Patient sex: M
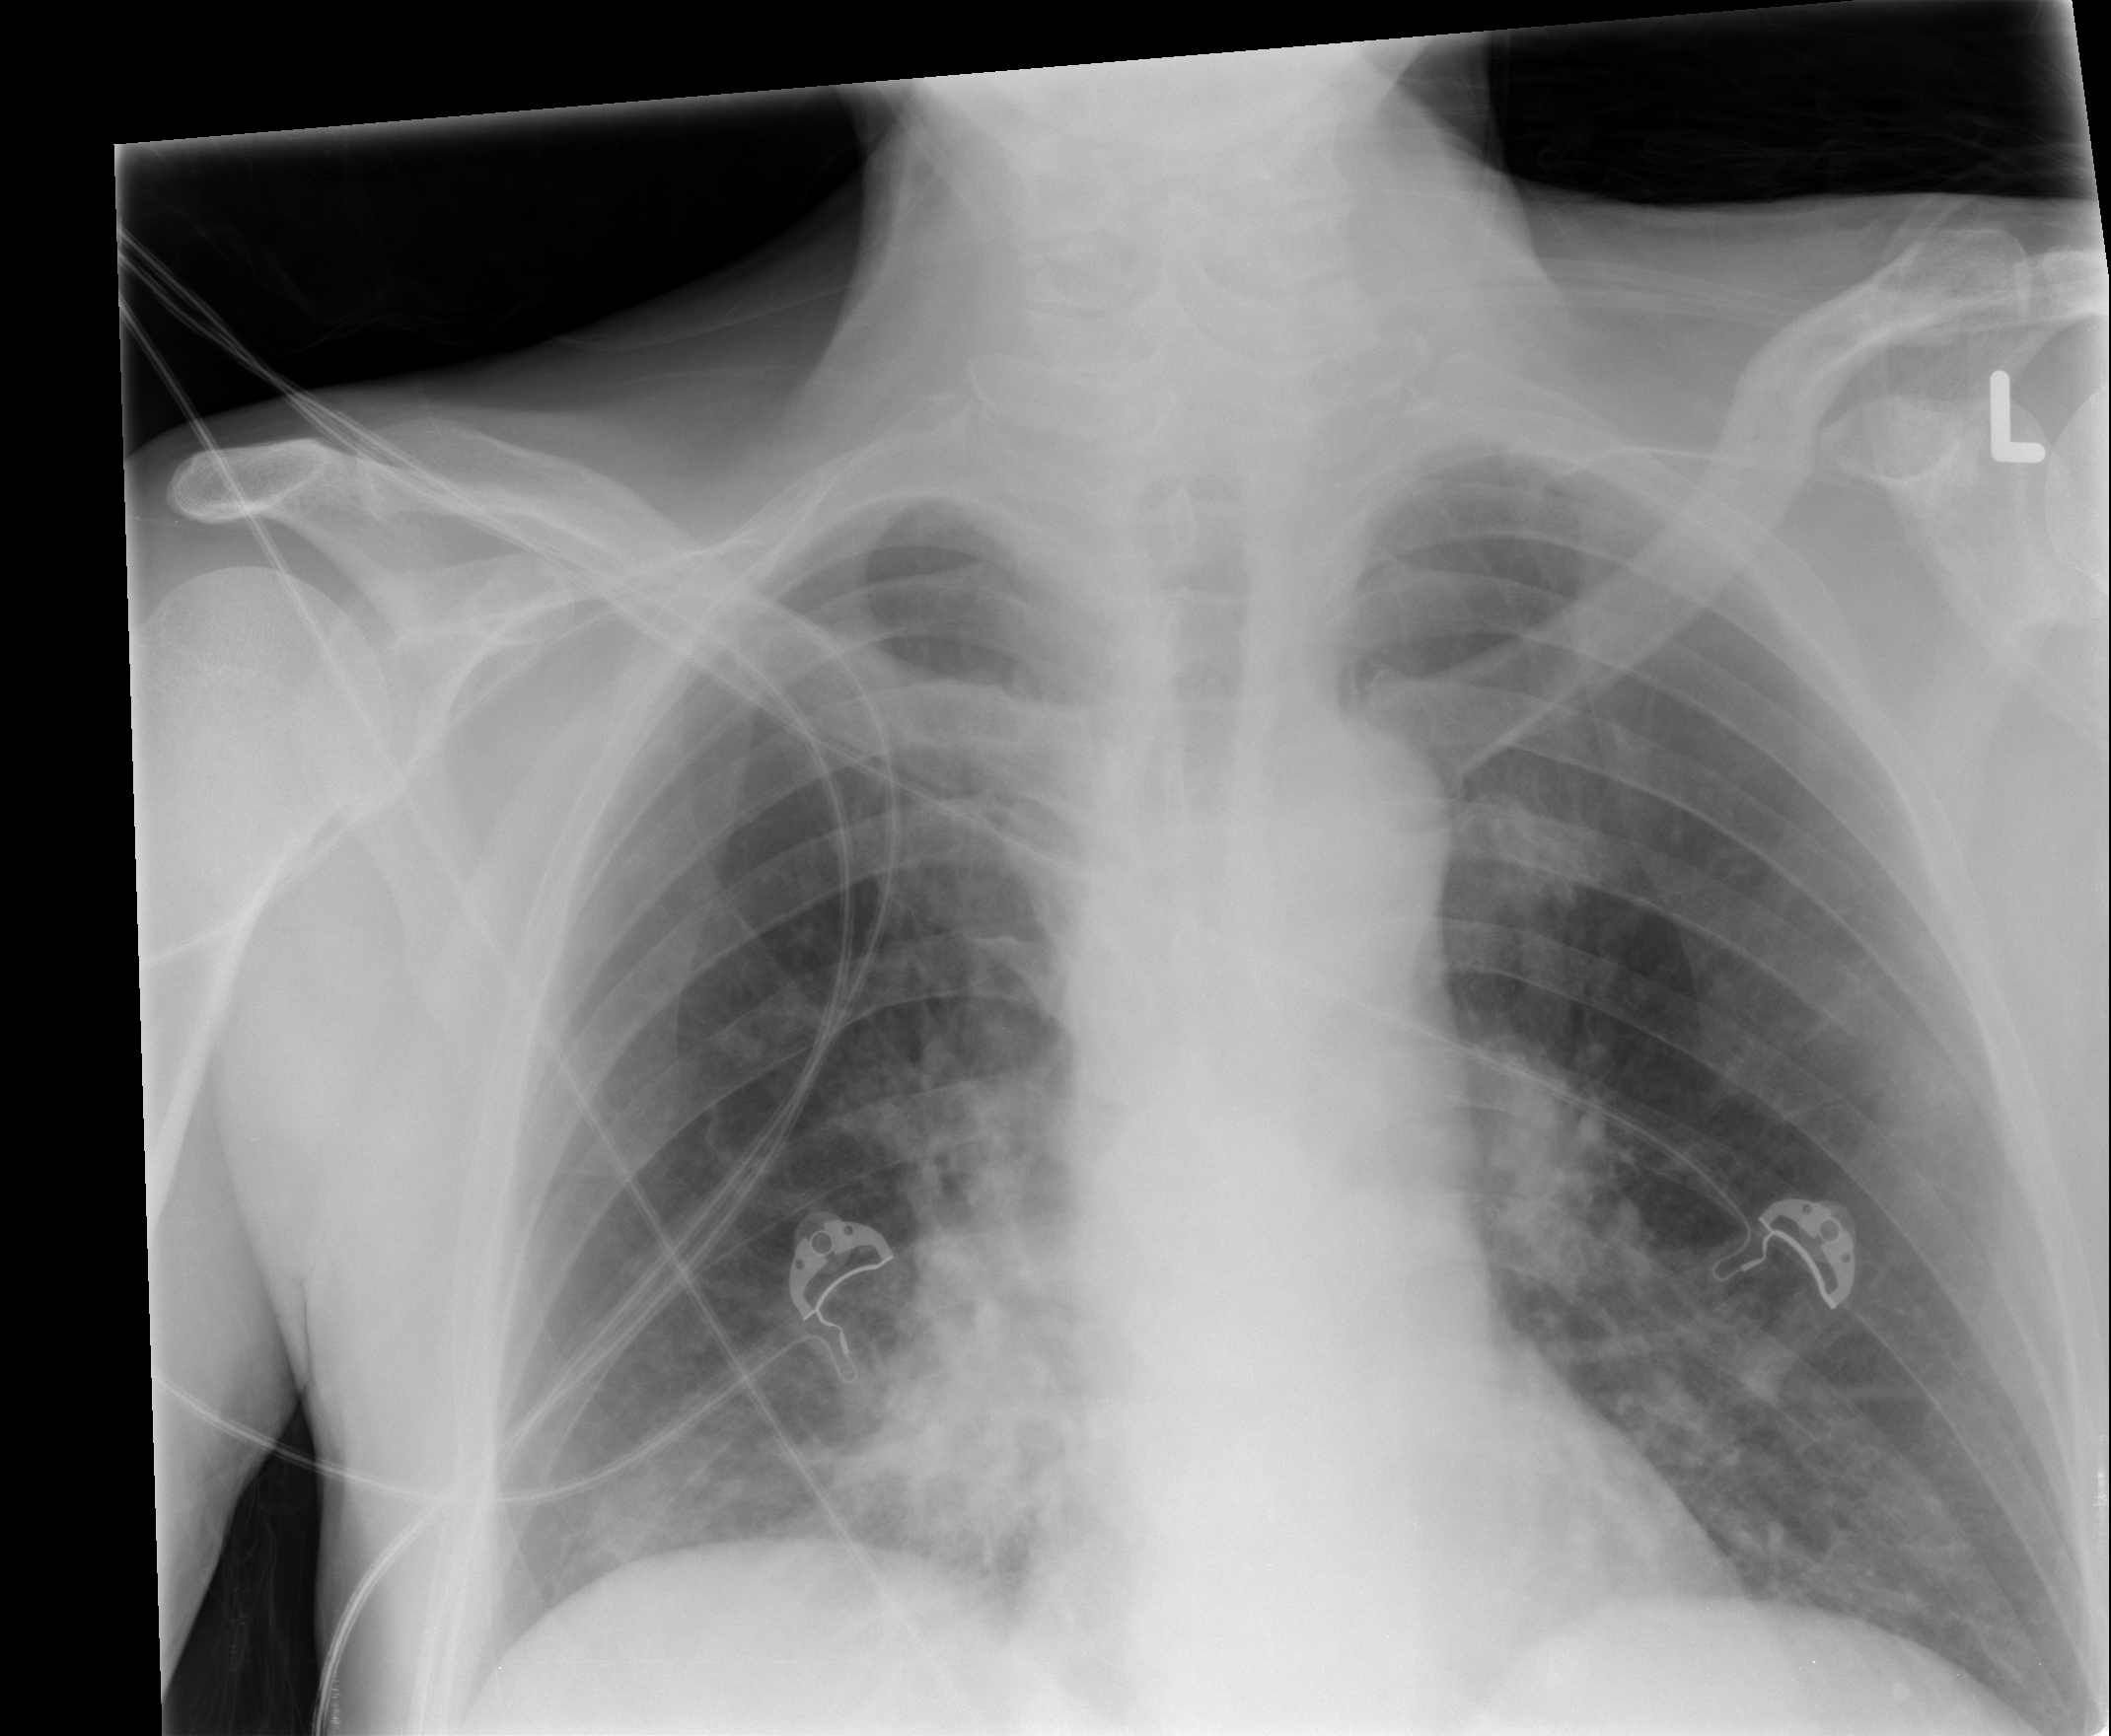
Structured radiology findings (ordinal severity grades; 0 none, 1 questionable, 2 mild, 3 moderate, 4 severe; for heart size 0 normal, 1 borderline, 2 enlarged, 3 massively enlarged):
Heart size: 0
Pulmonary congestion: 0
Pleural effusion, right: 0
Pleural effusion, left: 0
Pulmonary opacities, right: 1
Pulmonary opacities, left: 1
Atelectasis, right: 2
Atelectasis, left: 0